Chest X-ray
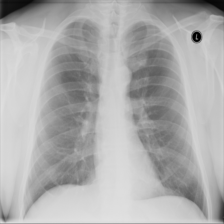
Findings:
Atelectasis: negative
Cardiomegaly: negative
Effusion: negative
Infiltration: negative
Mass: negative
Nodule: negative
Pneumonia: negative
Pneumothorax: negative
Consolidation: negative
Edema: negative
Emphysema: negative
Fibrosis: negative
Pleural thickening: negative
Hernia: negative